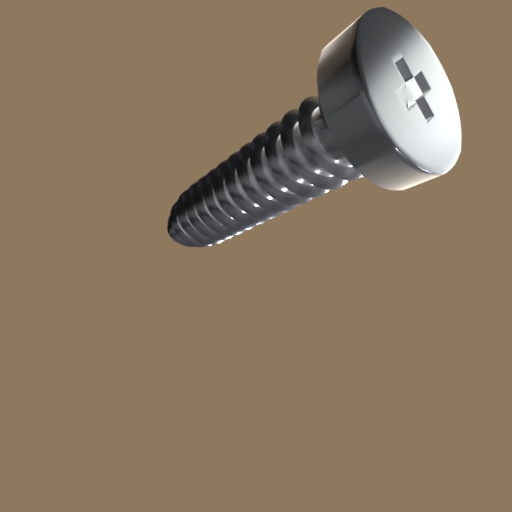
Label: screw